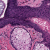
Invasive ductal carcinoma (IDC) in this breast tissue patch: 0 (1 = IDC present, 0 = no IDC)